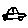
Label: car